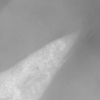
Atmospheric dust classification: not_dusty